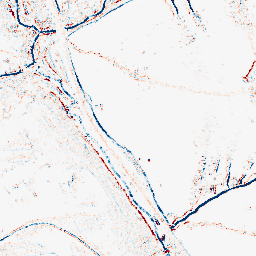
Category: morphological
Decomposition family: morphological_square
Decomposition parameters: operation: average
size: 3
Upsampling method: bicubic
Upsampling parameters: scale: 4
Upsampling scale: 4